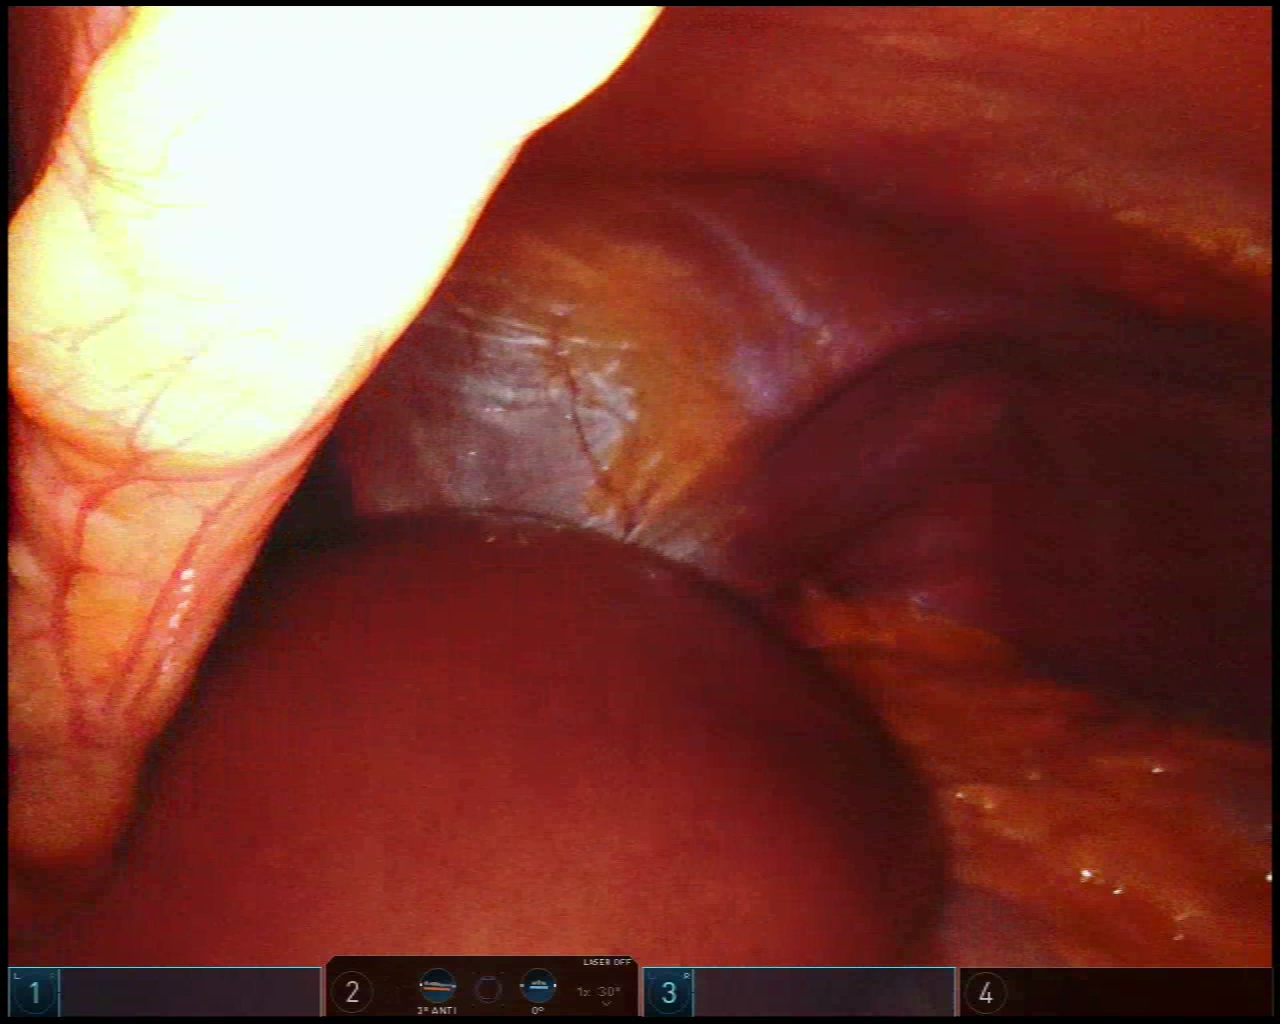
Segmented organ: liver
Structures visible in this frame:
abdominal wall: yes
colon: no
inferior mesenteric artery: no
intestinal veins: no
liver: yes
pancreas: no
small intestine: no
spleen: no
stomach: yes
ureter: no
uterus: no
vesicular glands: no